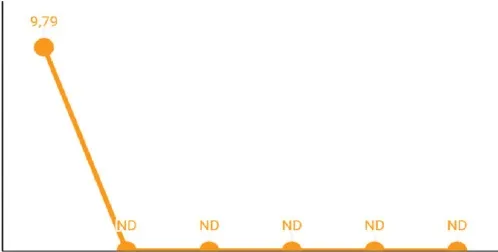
The figure shows longitudinal monitoring of EGFR ex19del mutation in the patient described as Case 1. (B) Monitoring of EGFR mutation by RT-PCR Cobas EGFR Mutation Test V2.
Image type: chart (chart)